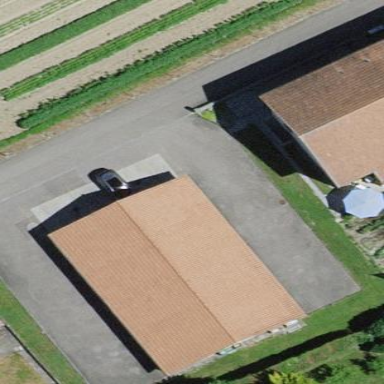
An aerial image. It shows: Garage.